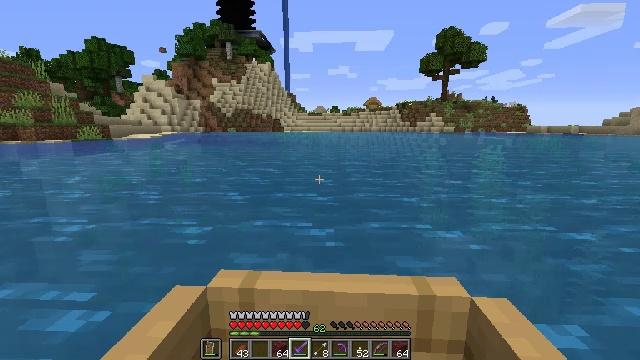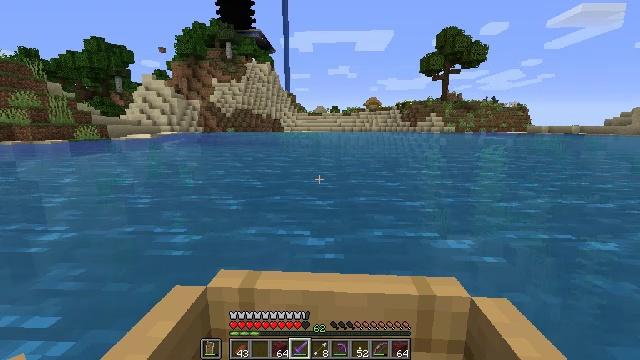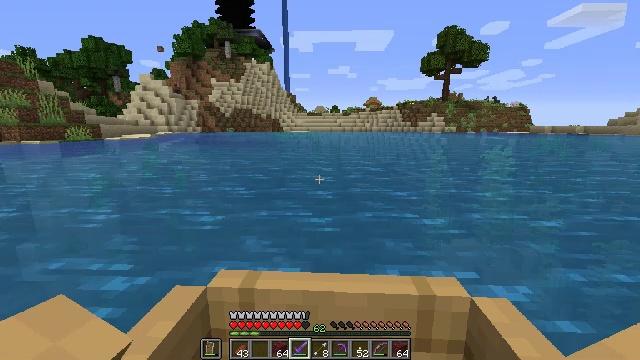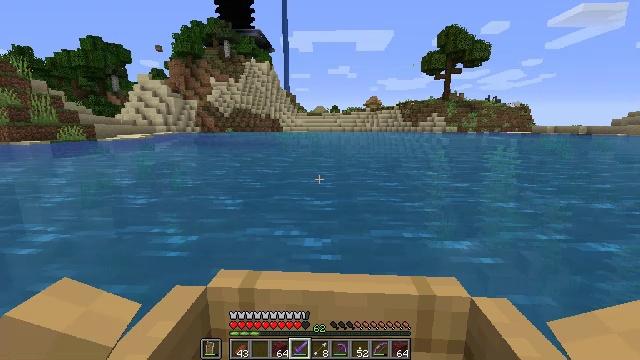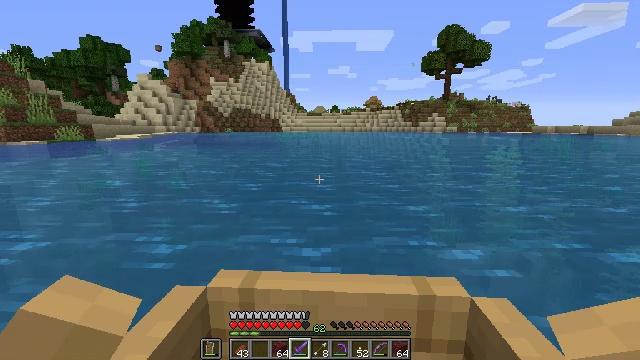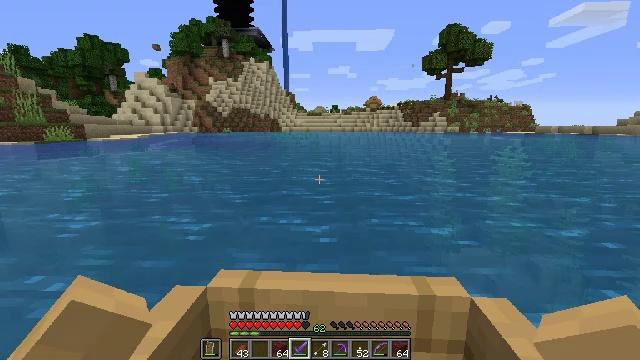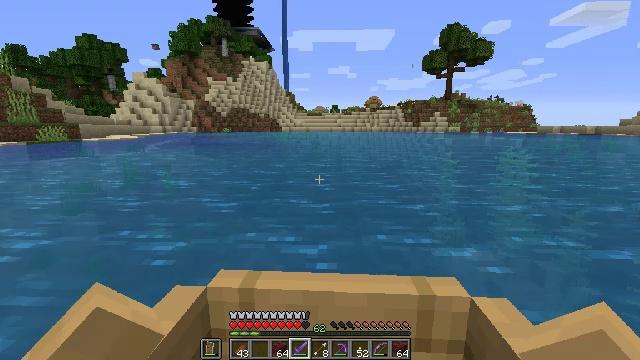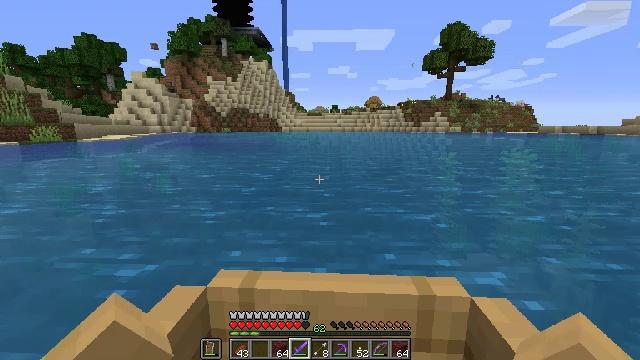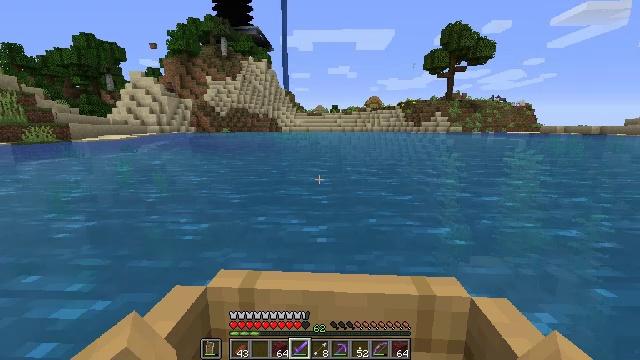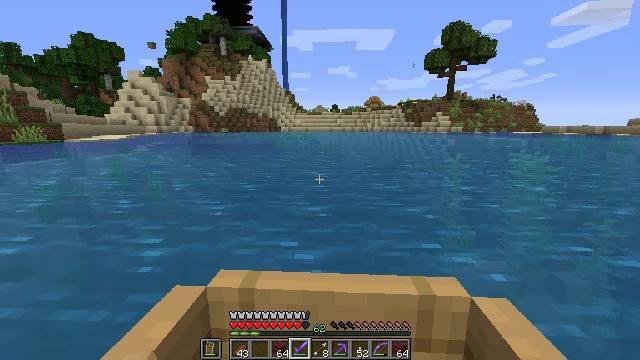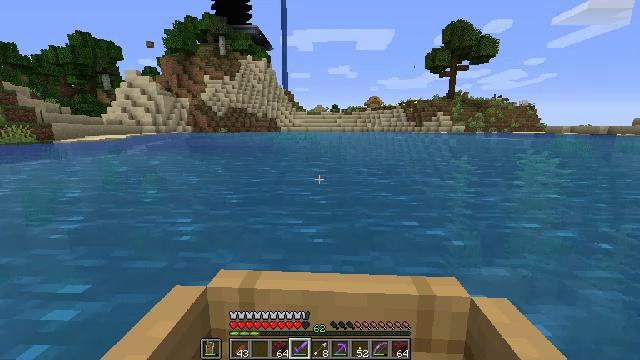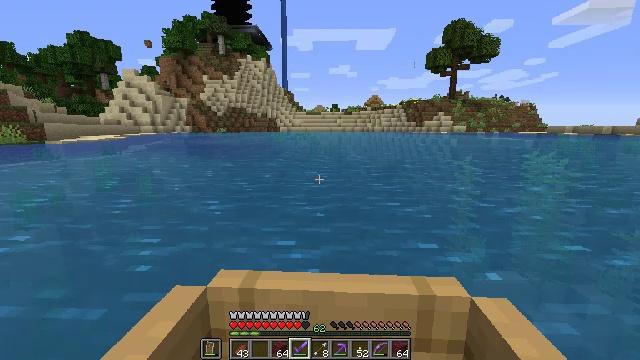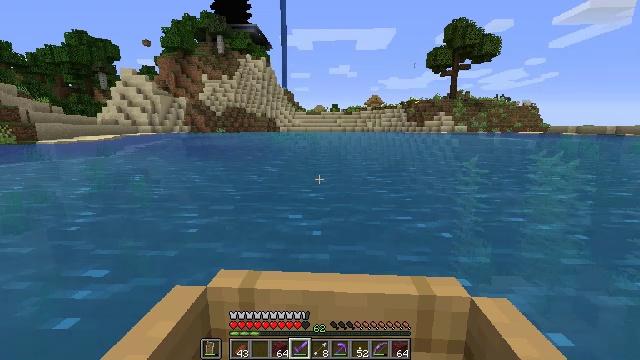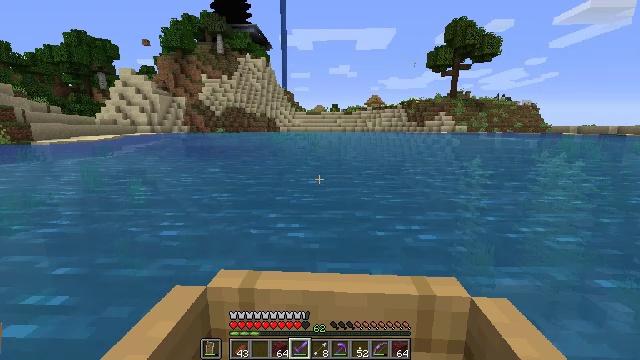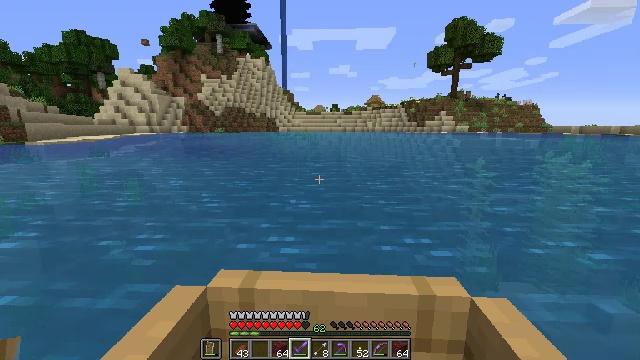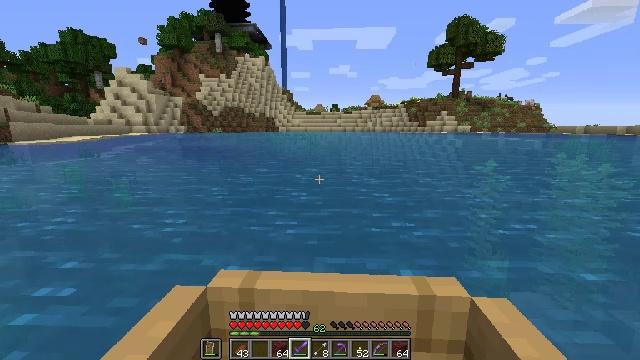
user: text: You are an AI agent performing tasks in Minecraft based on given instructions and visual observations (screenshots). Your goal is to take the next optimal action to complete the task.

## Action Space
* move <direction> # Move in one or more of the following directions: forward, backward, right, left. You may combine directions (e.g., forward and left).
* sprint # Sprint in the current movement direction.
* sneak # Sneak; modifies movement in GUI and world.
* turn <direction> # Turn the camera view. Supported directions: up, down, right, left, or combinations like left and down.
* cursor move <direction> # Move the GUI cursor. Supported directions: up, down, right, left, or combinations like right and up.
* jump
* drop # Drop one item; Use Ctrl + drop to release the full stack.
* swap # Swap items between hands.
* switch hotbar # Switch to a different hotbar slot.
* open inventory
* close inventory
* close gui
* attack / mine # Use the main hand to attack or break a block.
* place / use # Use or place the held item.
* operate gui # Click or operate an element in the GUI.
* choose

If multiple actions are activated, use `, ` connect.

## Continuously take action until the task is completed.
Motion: motion action
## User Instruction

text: Mine the ender chest.
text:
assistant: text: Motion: move forward
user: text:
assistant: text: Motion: move forward
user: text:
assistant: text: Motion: move forward
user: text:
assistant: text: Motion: move forward
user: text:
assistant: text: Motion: move forward
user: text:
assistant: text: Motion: move forward
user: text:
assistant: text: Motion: move forward
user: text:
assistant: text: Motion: move forward
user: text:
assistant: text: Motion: move forward
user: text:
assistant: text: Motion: move forward
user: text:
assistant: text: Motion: move forward
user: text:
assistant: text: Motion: move forward
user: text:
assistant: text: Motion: move forward
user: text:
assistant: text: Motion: move forward
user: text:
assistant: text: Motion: move forward
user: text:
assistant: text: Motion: move forward
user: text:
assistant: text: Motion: move forward
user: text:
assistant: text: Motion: move forward
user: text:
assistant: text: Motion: move forward
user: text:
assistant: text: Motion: move forward
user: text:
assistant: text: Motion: move forward
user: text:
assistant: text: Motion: move forward
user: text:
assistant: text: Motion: move forward
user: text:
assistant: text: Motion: move forward
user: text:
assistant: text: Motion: move forward
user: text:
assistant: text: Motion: move forward
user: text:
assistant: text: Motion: move forward
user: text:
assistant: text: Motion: move forward
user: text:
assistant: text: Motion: move forward
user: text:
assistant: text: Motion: move forward